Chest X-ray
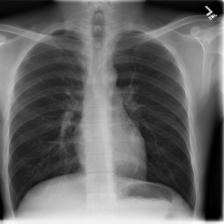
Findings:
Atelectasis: negative
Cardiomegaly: negative
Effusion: negative
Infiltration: negative
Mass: negative
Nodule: negative
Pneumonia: negative
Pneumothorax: negative
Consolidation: negative
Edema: negative
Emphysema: negative
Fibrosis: negative
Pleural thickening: negative
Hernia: negative